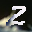
Label: 2